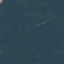
Land use / land cover: Forest